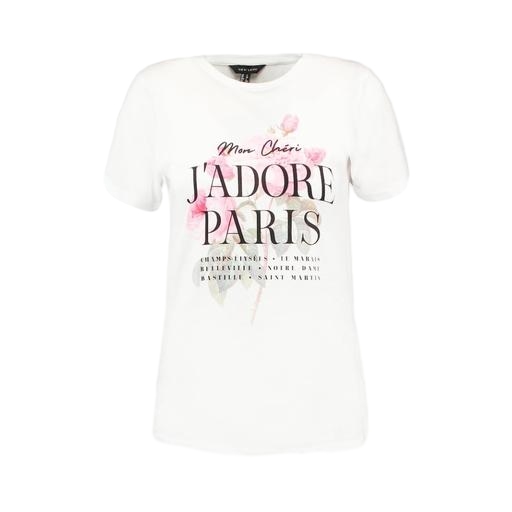
white le paradis boyfriend t-shirt, white paris print t-shirt, white floral graphic t-shirt only macy, white background